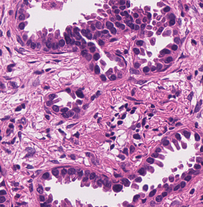
Tumor epithelial tissue: yes
Tumor-associated stroma tissue: yes
Normal tissue: no